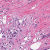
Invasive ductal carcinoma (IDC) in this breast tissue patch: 0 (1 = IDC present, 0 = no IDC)